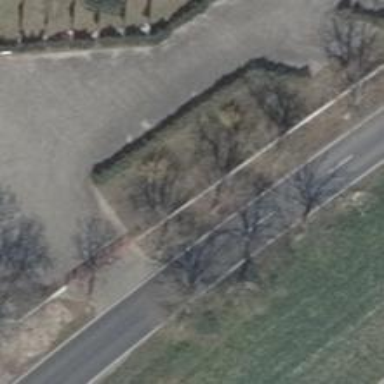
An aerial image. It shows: Secondary road with asphalt surface and no sidewalk.